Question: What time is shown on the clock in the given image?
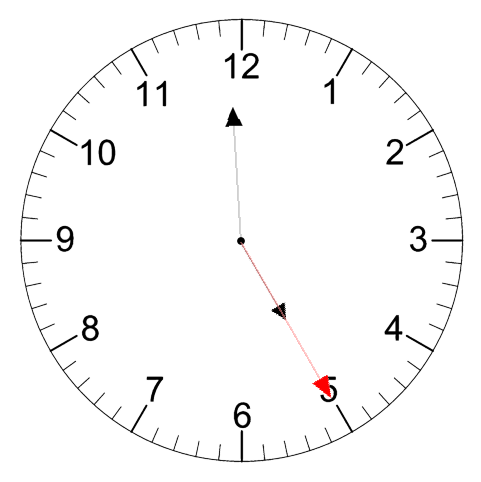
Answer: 04:59:25